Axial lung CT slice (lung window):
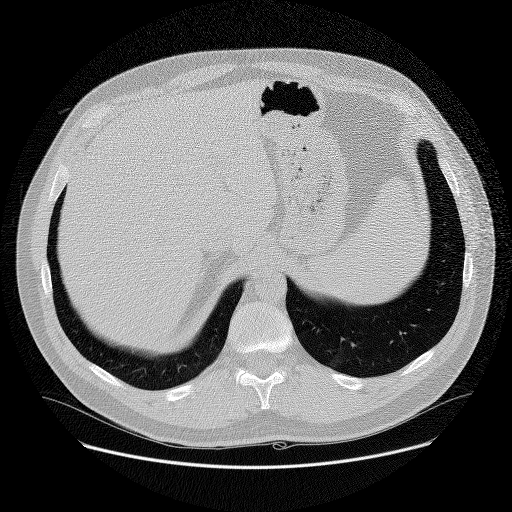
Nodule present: no